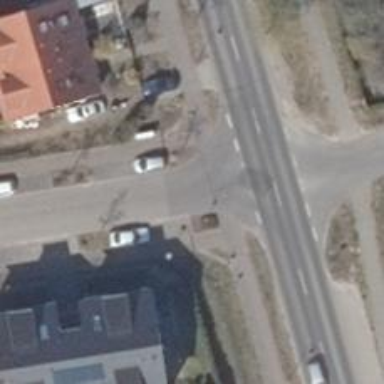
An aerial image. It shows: Road with "give way" sign.